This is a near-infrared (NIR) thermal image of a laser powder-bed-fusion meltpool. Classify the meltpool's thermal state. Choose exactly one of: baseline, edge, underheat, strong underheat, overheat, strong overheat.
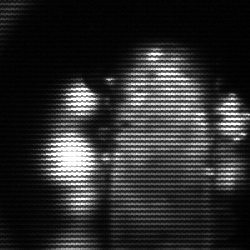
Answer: strong underheat